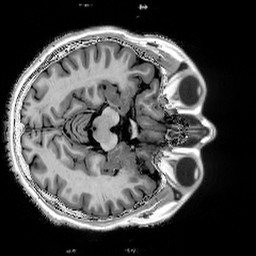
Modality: T1w
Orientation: axial
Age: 60
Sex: female
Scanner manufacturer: siemens
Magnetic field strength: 3 T
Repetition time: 5 s
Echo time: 0.00298 s